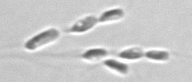
Label: Dinobryon